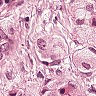
Metastatic tissue present: yes